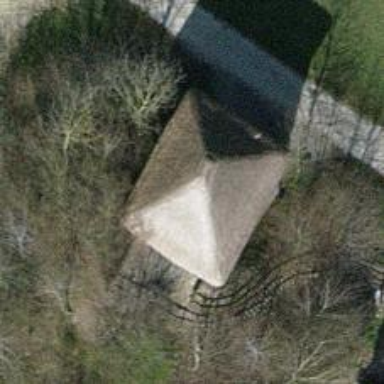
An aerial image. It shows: Picnic table located in leisure land area.